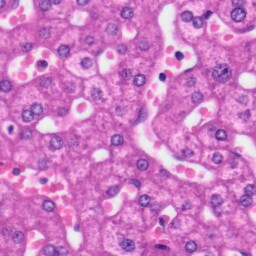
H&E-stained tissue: Liver